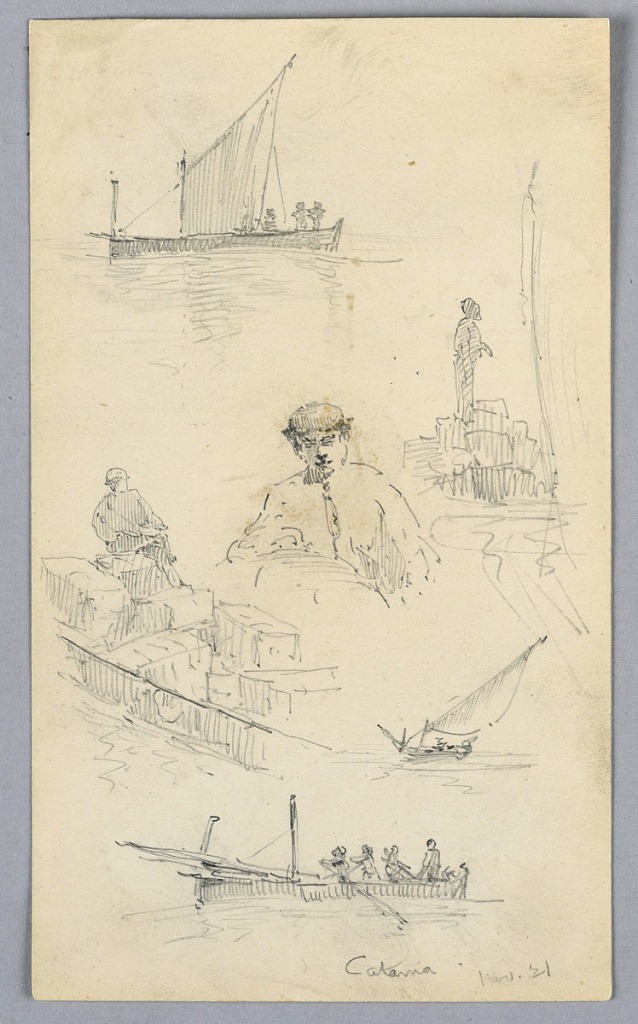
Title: Sketches in the Harbor of Catania
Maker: Arnold William Brunner, American, 1857–1925
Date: ca. 1881
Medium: Graphite on paper
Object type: Drawing
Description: Sailboats, and boats with big cargos with figures, standing, standing or sitting on cargo, rowing. Center sketch of a man facing forward, head facing slightly downward.